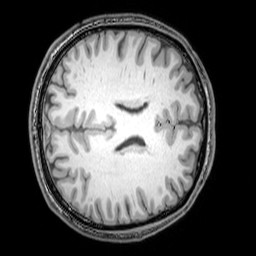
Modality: T1w
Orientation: axial
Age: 25
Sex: male
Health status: healthy
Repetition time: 0.081 s
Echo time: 0.037 s